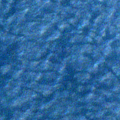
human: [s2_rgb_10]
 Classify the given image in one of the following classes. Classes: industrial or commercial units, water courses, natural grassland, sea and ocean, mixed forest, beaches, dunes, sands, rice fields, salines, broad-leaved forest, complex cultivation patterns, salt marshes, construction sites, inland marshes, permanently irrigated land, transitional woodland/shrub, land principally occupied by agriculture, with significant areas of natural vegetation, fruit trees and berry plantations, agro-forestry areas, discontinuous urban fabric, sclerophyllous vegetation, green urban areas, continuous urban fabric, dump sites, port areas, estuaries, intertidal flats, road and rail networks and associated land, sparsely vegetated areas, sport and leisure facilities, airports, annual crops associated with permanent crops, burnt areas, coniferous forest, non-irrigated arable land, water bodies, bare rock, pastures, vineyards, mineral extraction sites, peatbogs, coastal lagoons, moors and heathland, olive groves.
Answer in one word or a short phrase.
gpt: sea and ocean